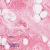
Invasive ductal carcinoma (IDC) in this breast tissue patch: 0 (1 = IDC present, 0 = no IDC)